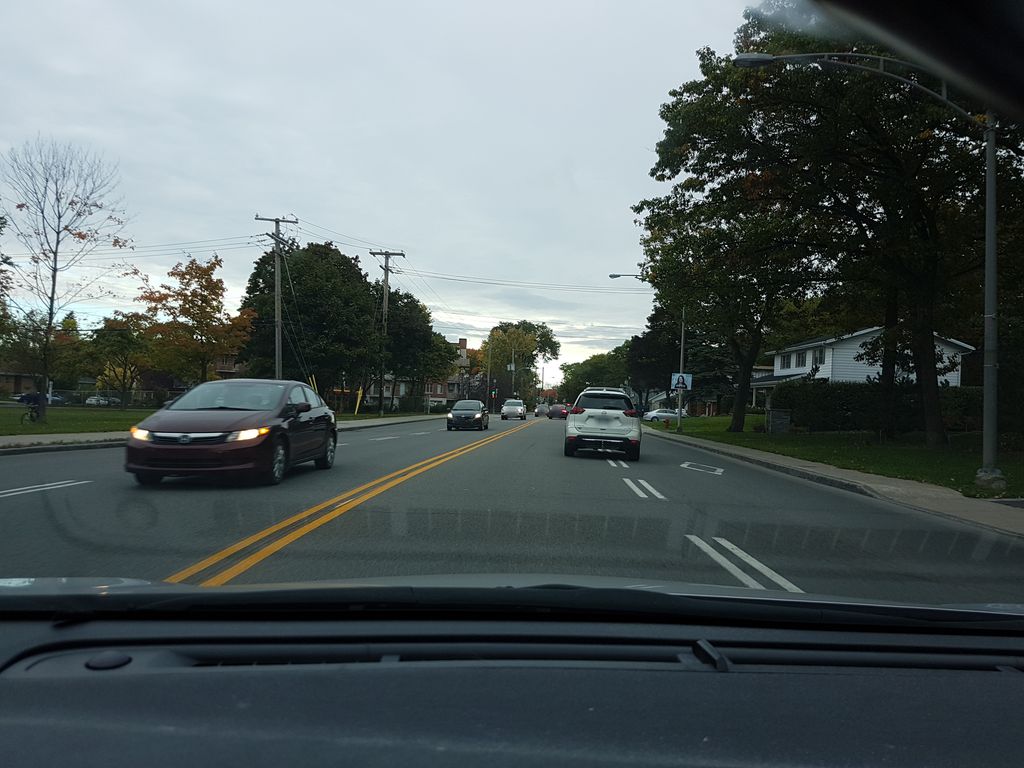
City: quebec_city